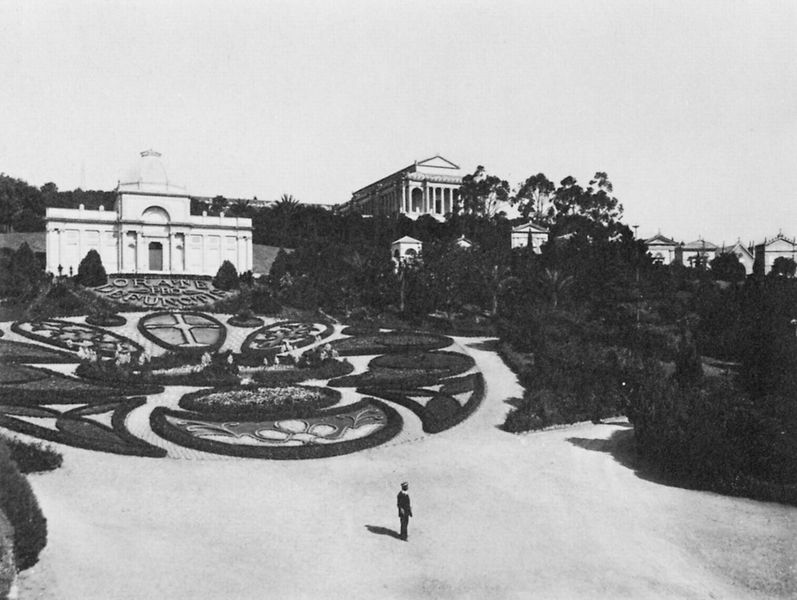
Titel: Der Friedhof in Messina
Künstler: Gebrüder Alinari
Schlagwörter: schatten, weiß, schwarz, haus, park, hügel, figur, garten, vorstellung, foto, fotografie, tempel, gartenarchitektur, einzelne